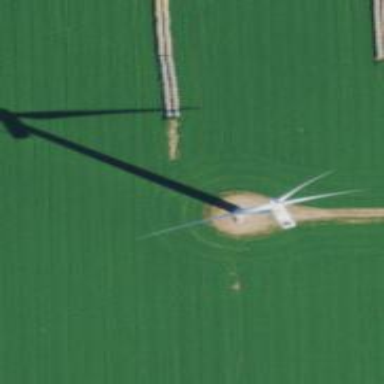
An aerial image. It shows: Wind generator using wind turbines of horizontal axis.